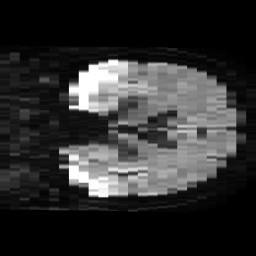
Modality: TRACE
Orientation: coronal
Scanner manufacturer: philips
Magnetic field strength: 3 T
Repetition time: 4.726 s
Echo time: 0.06104 s